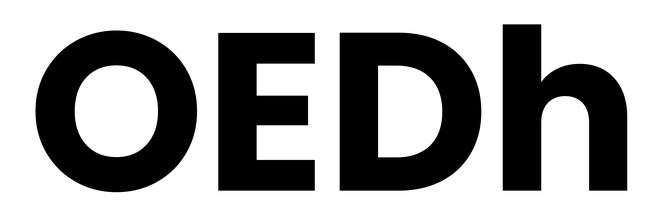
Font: Poppins-Bold